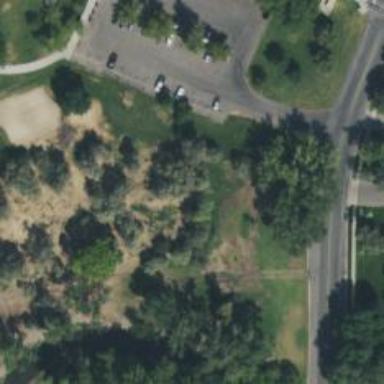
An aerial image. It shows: Disc golf tee.